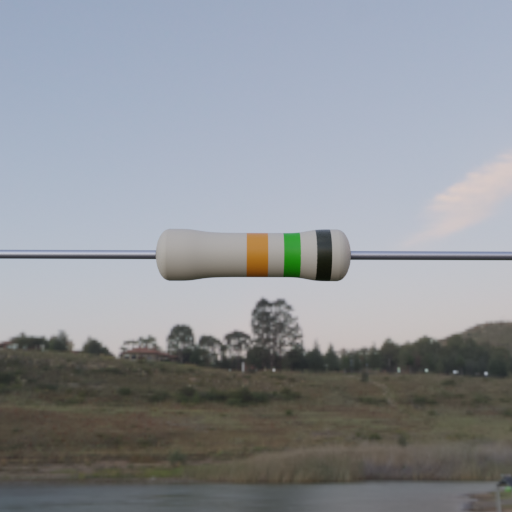
Resistor colour bands (in order): orange, green, black